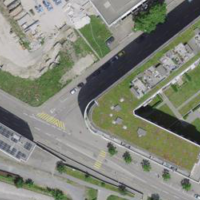
EUNIS habitat code: 54
Species observed at this site:
Phoenicurus ochruros
Sedum album
Achillea millefolium
Trifolium repens
Sedum acre